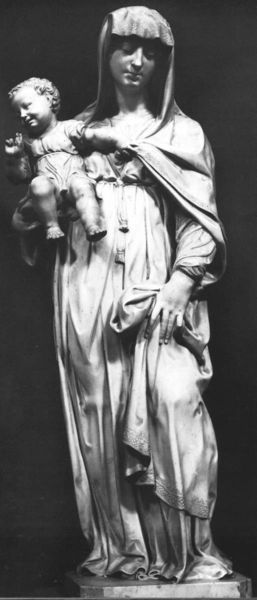
Titel: Madonna mit dem Kind
Künstler: Girolamo Santacroce
Standort: Neapel, S. Maria a Cappella Vecchia (EU - I - Kampanien)
Schlagwörter: hand, schatten, umhang, finger, frau, hut, hüte, kleid, kopfbedeckungen, licht, marmor, mund, nase, weiss, blick, gürtel, schleier, tuch, haube, mütze, mützen, arm, augen, falten, gesicht, halten, sockel, stein, tragen, hände, figur, gewand, mantel, stehend, kind, mutter, locken, skulptur, statue, beine, kopfbedeckung, lächeln, baby, bordüre, dick, kopftuch, kordel, faltenwurf, junge, foto, lachen, knabe, greifen, schwarzweiß, lustig, kleinkind, christus, jesus, jesus christus, segen, segnen, heilige, maria, madonna, mutter gottes, kapuze, säugling, erlöser, jesuskind, heiligenfigur, lieb, madonne, raffen, messias, gottessohn, sohn gottes, christkind, rockfalten, blick nach unten, starur, grapschen, christkönig, heilland, erretter, jesus von nazaret